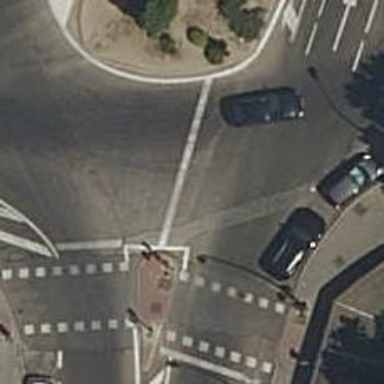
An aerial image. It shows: Road with traffic signals.